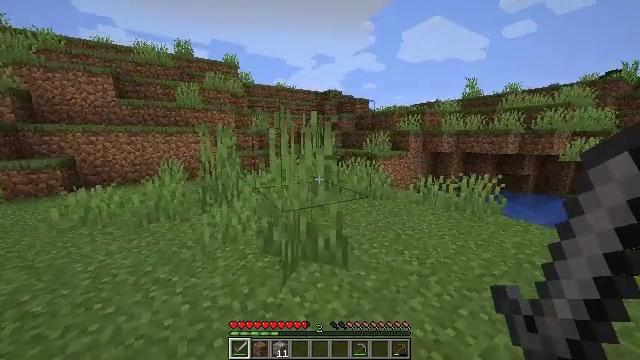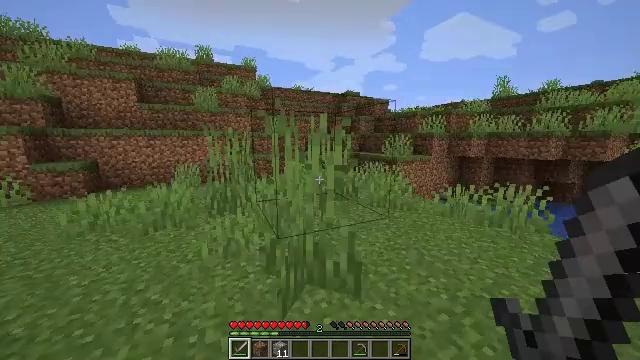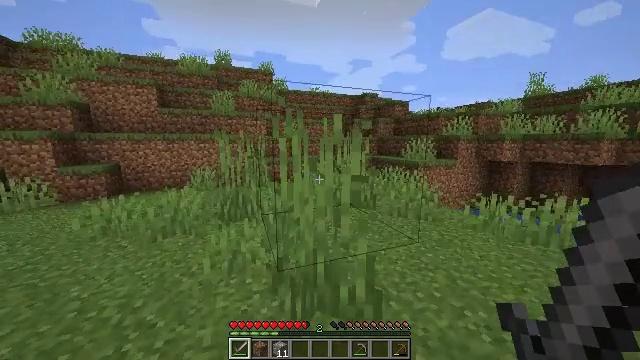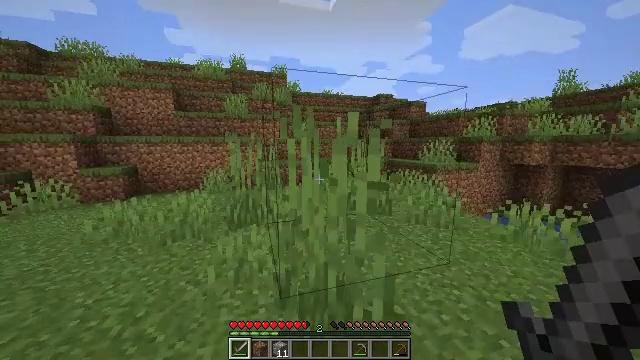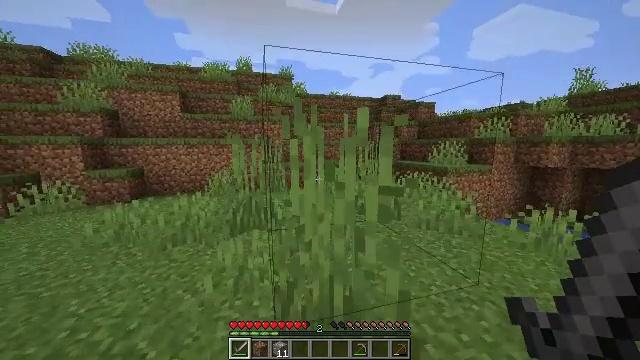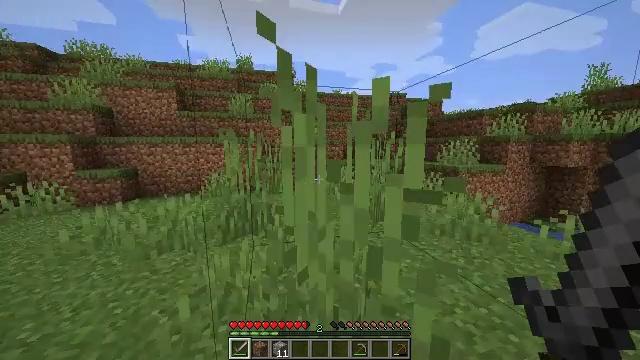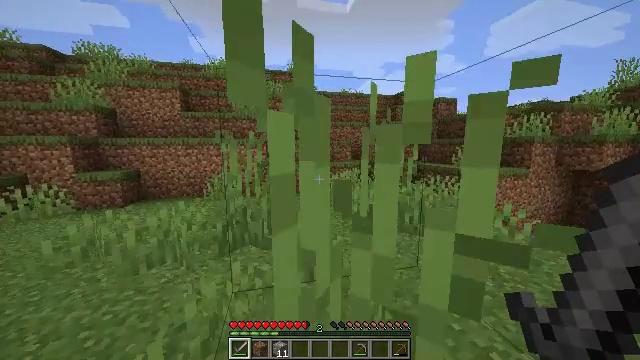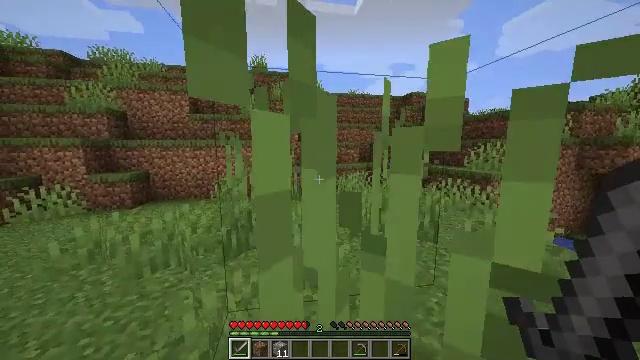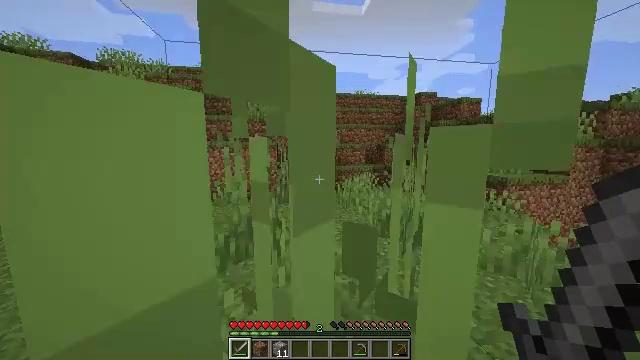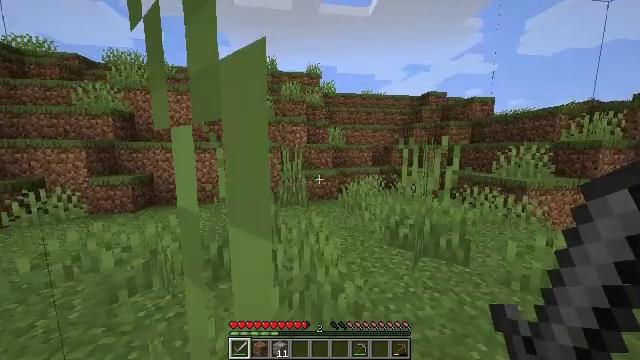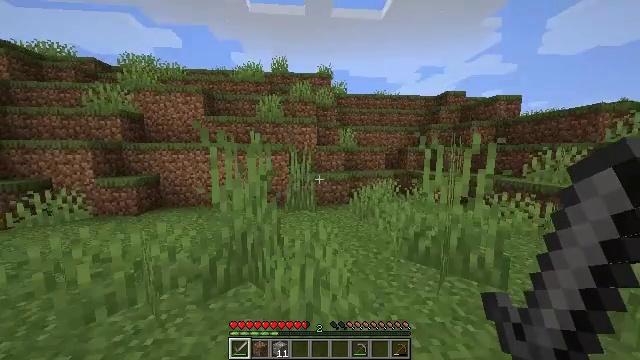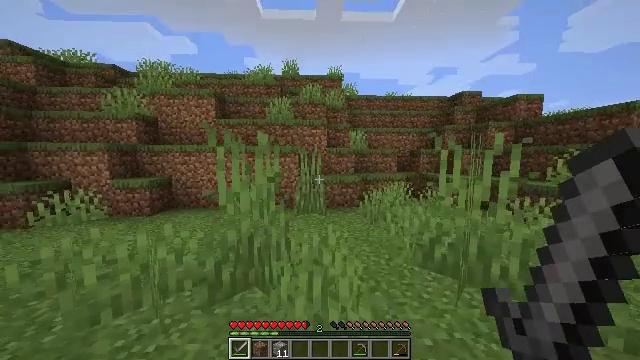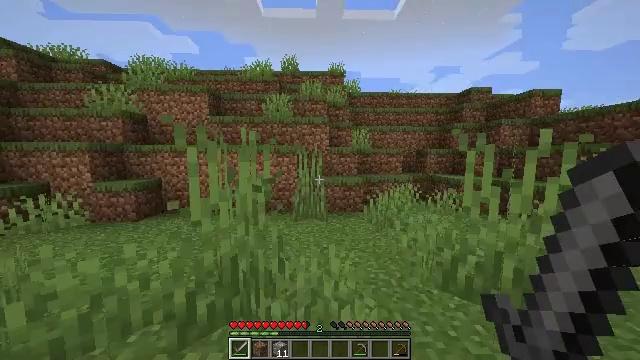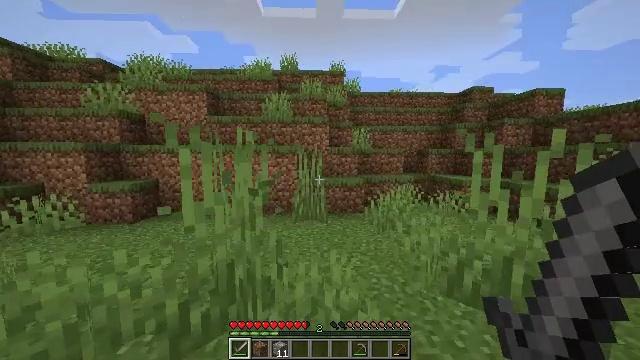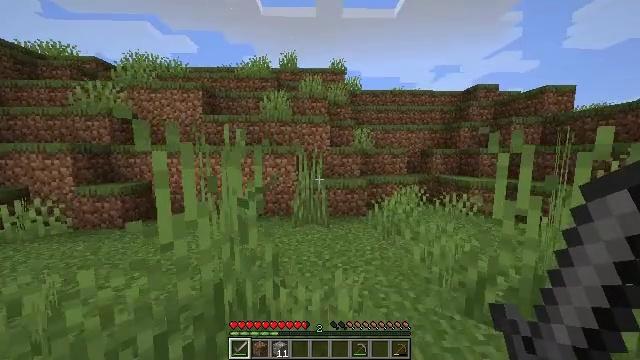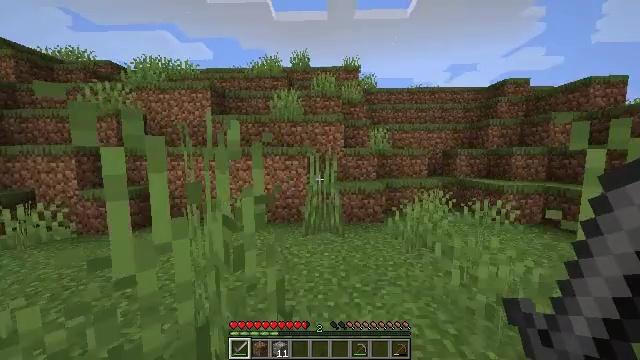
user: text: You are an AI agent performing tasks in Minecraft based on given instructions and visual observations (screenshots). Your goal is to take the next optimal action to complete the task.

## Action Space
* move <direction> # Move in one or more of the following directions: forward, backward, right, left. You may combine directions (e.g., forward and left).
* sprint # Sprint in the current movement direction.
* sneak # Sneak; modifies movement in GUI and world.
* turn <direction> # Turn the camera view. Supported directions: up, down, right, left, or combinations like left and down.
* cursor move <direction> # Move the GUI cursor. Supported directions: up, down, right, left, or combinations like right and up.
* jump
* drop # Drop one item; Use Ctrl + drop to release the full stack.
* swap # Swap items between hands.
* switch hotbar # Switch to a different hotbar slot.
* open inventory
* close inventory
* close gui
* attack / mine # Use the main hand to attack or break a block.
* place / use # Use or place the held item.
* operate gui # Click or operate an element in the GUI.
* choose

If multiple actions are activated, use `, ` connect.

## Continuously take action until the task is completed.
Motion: motion action
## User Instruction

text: Break the white bed to relocate it.
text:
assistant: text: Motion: move forward, turn left
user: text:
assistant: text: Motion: move forward, turn left
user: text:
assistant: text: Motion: move forward, turn left
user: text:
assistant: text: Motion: move forward, turn left
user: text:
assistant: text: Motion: move forward
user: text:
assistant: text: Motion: move forward, turn left
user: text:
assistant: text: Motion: move forward, turn left
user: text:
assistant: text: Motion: move forward, turn left
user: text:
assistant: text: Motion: move forward, turn left
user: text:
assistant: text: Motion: move forward, turn left
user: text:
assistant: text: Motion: move forward, turn left
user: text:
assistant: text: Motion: move forward
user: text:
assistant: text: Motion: move forward
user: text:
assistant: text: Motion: move forward
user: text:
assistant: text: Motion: move forward, turn left
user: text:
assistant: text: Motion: move forward and move right, turn left
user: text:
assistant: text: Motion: move forward and move right, turn left
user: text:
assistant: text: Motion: move forward and move right
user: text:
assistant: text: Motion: move forward and move right, turn right and down
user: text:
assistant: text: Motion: move forward and move right, turn right and down
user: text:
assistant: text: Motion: move forward and move right, turn right and down
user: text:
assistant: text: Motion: move forward and move right, turn right
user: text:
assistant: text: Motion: move forward and move right, turn right
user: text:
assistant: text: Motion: move forward and move right, turn right
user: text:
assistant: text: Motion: move forward, turn right
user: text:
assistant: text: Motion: move forward, turn right
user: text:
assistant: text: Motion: move forward, turn right and down
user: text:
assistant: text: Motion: move forward, turn right and down
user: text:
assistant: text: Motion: move forward
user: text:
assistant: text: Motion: move forward